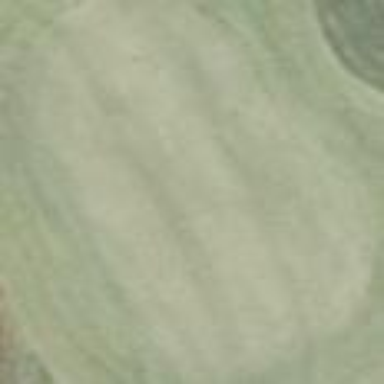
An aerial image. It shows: Golf green.